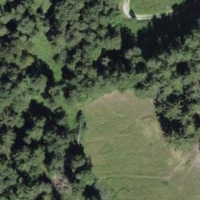
EUNIS habitat code: 44
Species observed at this site:
Vaccinium uliginosum